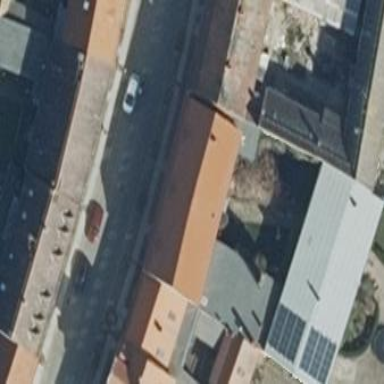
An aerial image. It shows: Gabled house with gray roof tiles. The roof is oriented along and has traditional look.